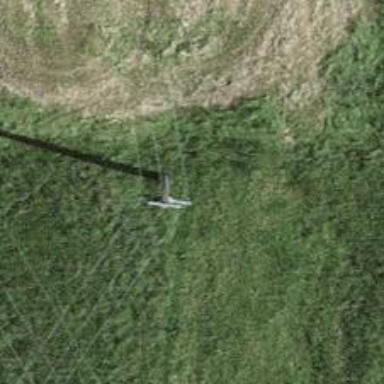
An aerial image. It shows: Minor power line.